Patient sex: M
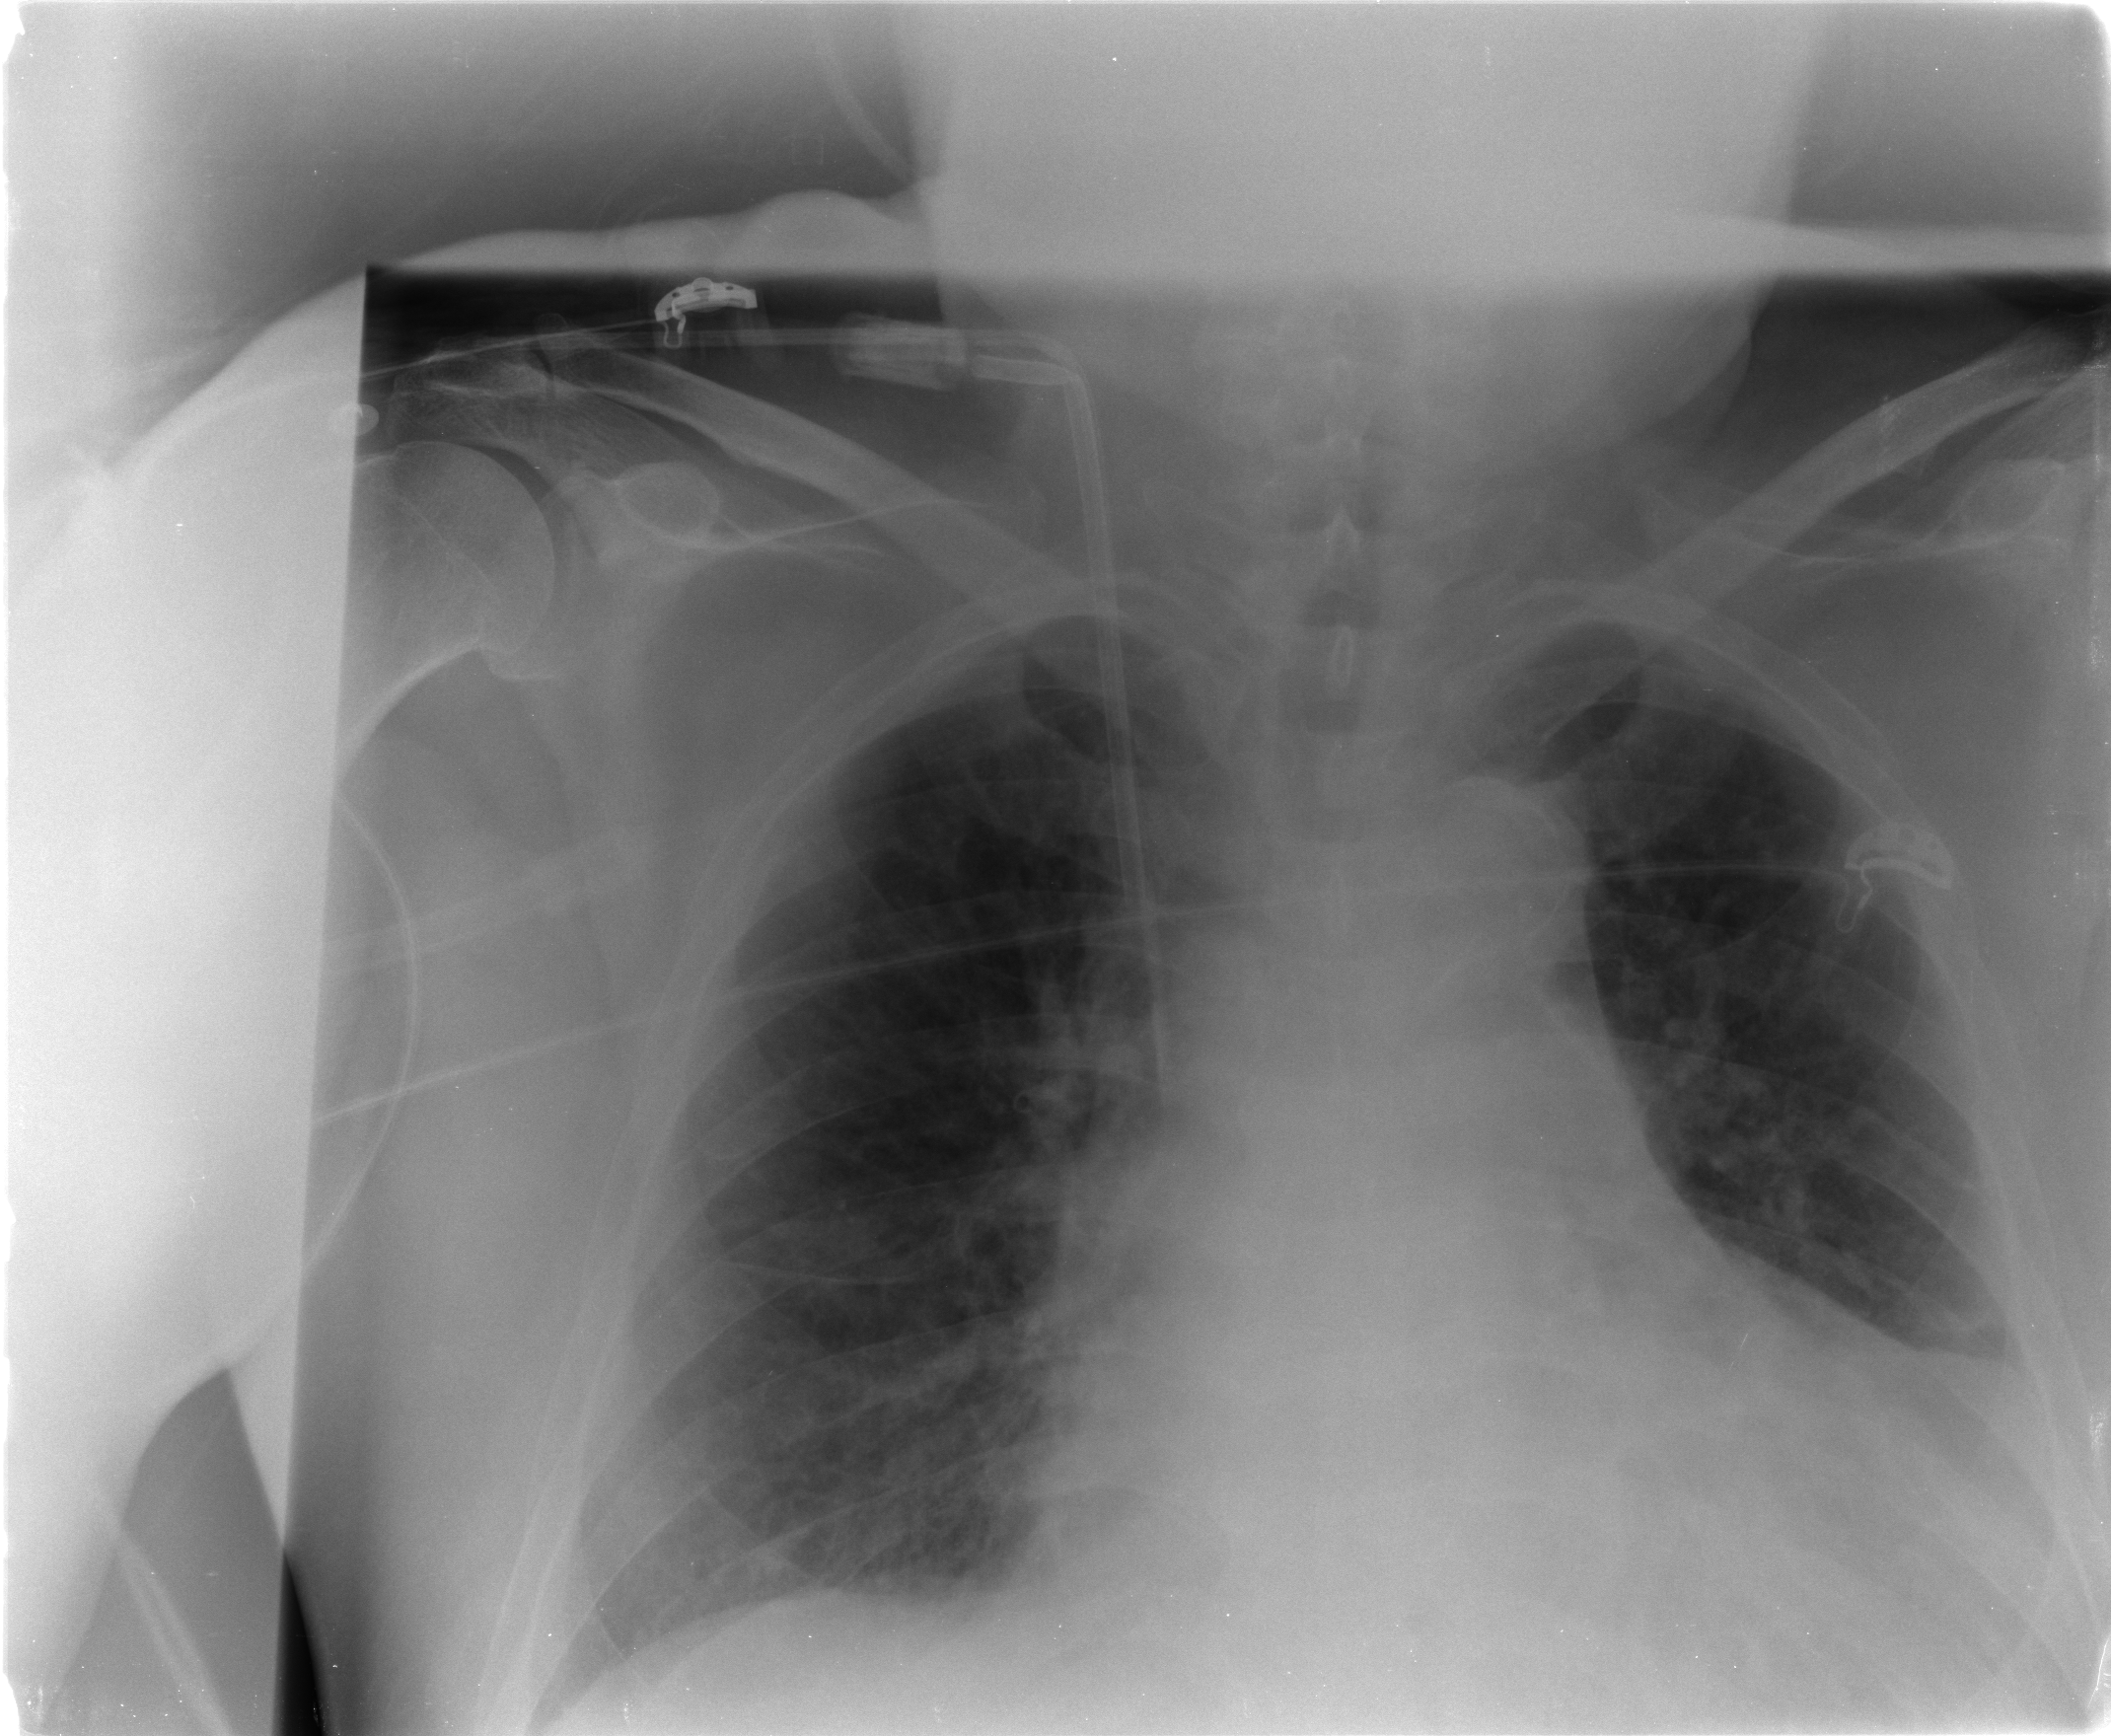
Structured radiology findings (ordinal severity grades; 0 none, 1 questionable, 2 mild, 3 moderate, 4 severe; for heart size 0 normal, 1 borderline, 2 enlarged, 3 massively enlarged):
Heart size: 2
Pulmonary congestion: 0
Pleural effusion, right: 0
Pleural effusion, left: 0
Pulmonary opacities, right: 0
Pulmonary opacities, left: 0
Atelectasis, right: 2
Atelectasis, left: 2